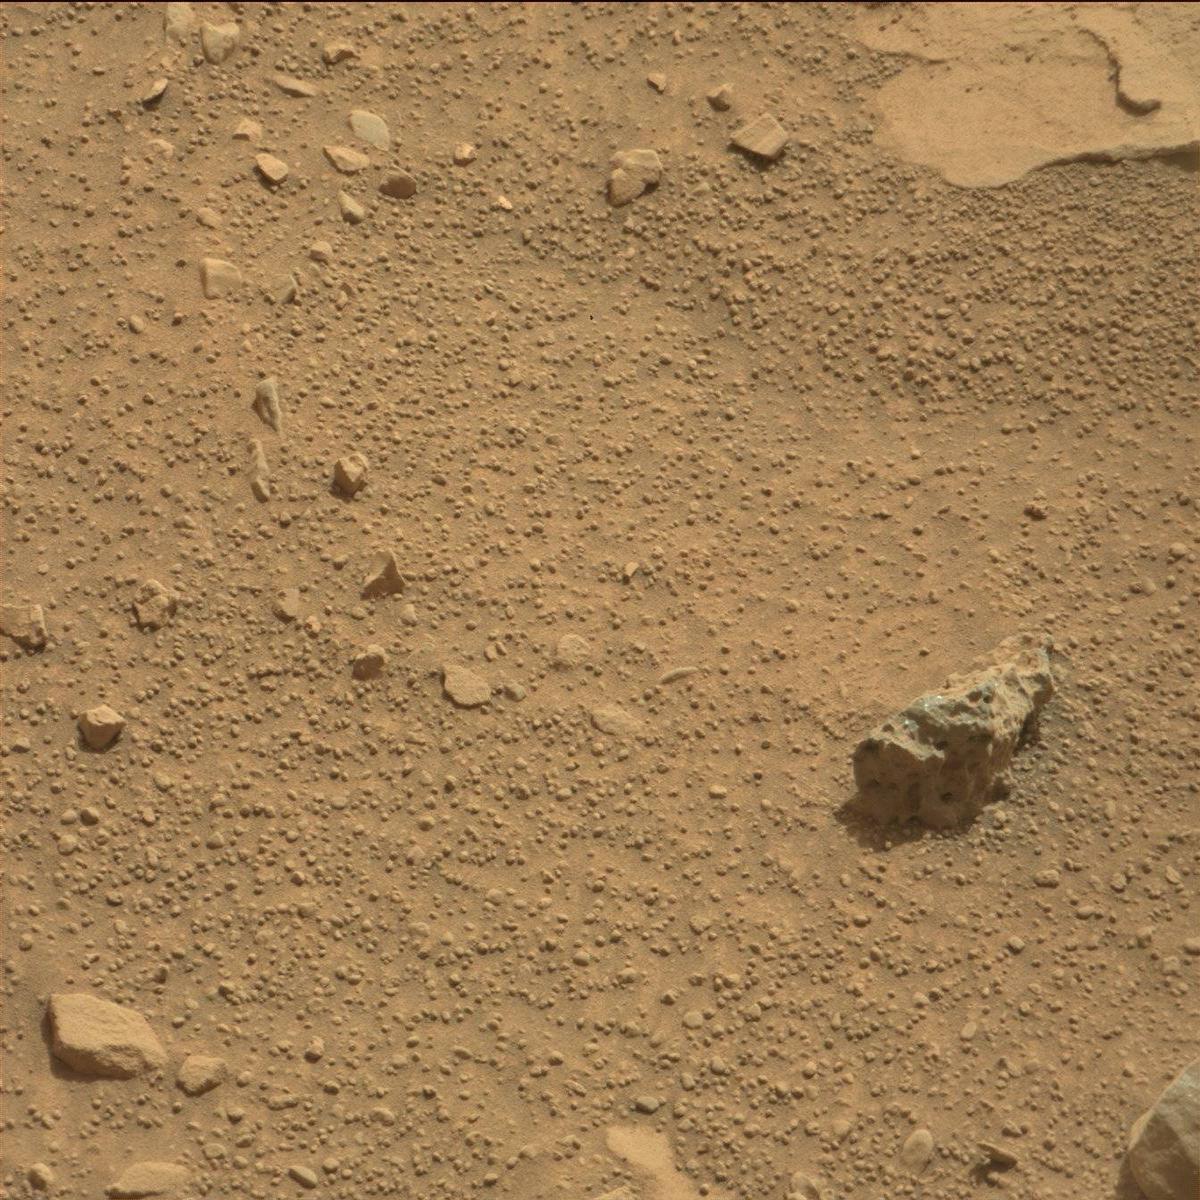
Terrain classes present: Bedrock, Rock, Sand / Soil